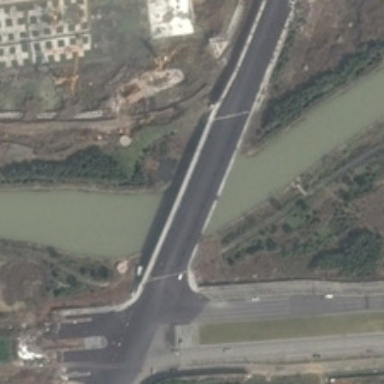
A bridge is on a river with some green trees and bareland .